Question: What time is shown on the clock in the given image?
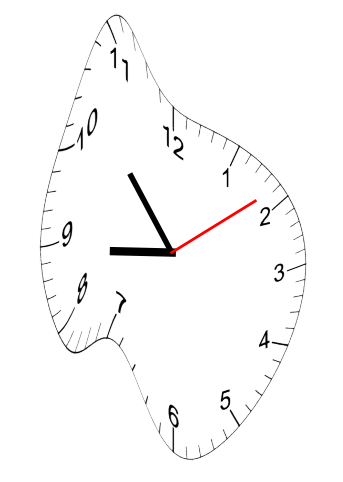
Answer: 08:53:09